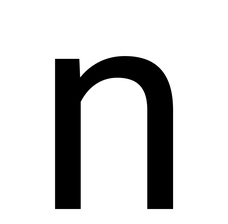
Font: Roboto_Regular